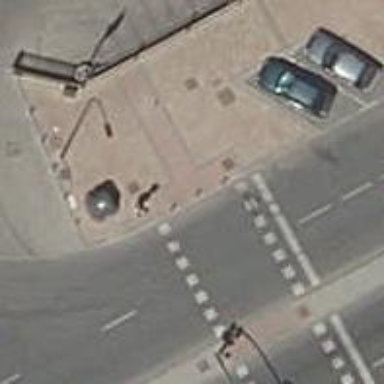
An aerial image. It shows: Road crossing with traffic signals.